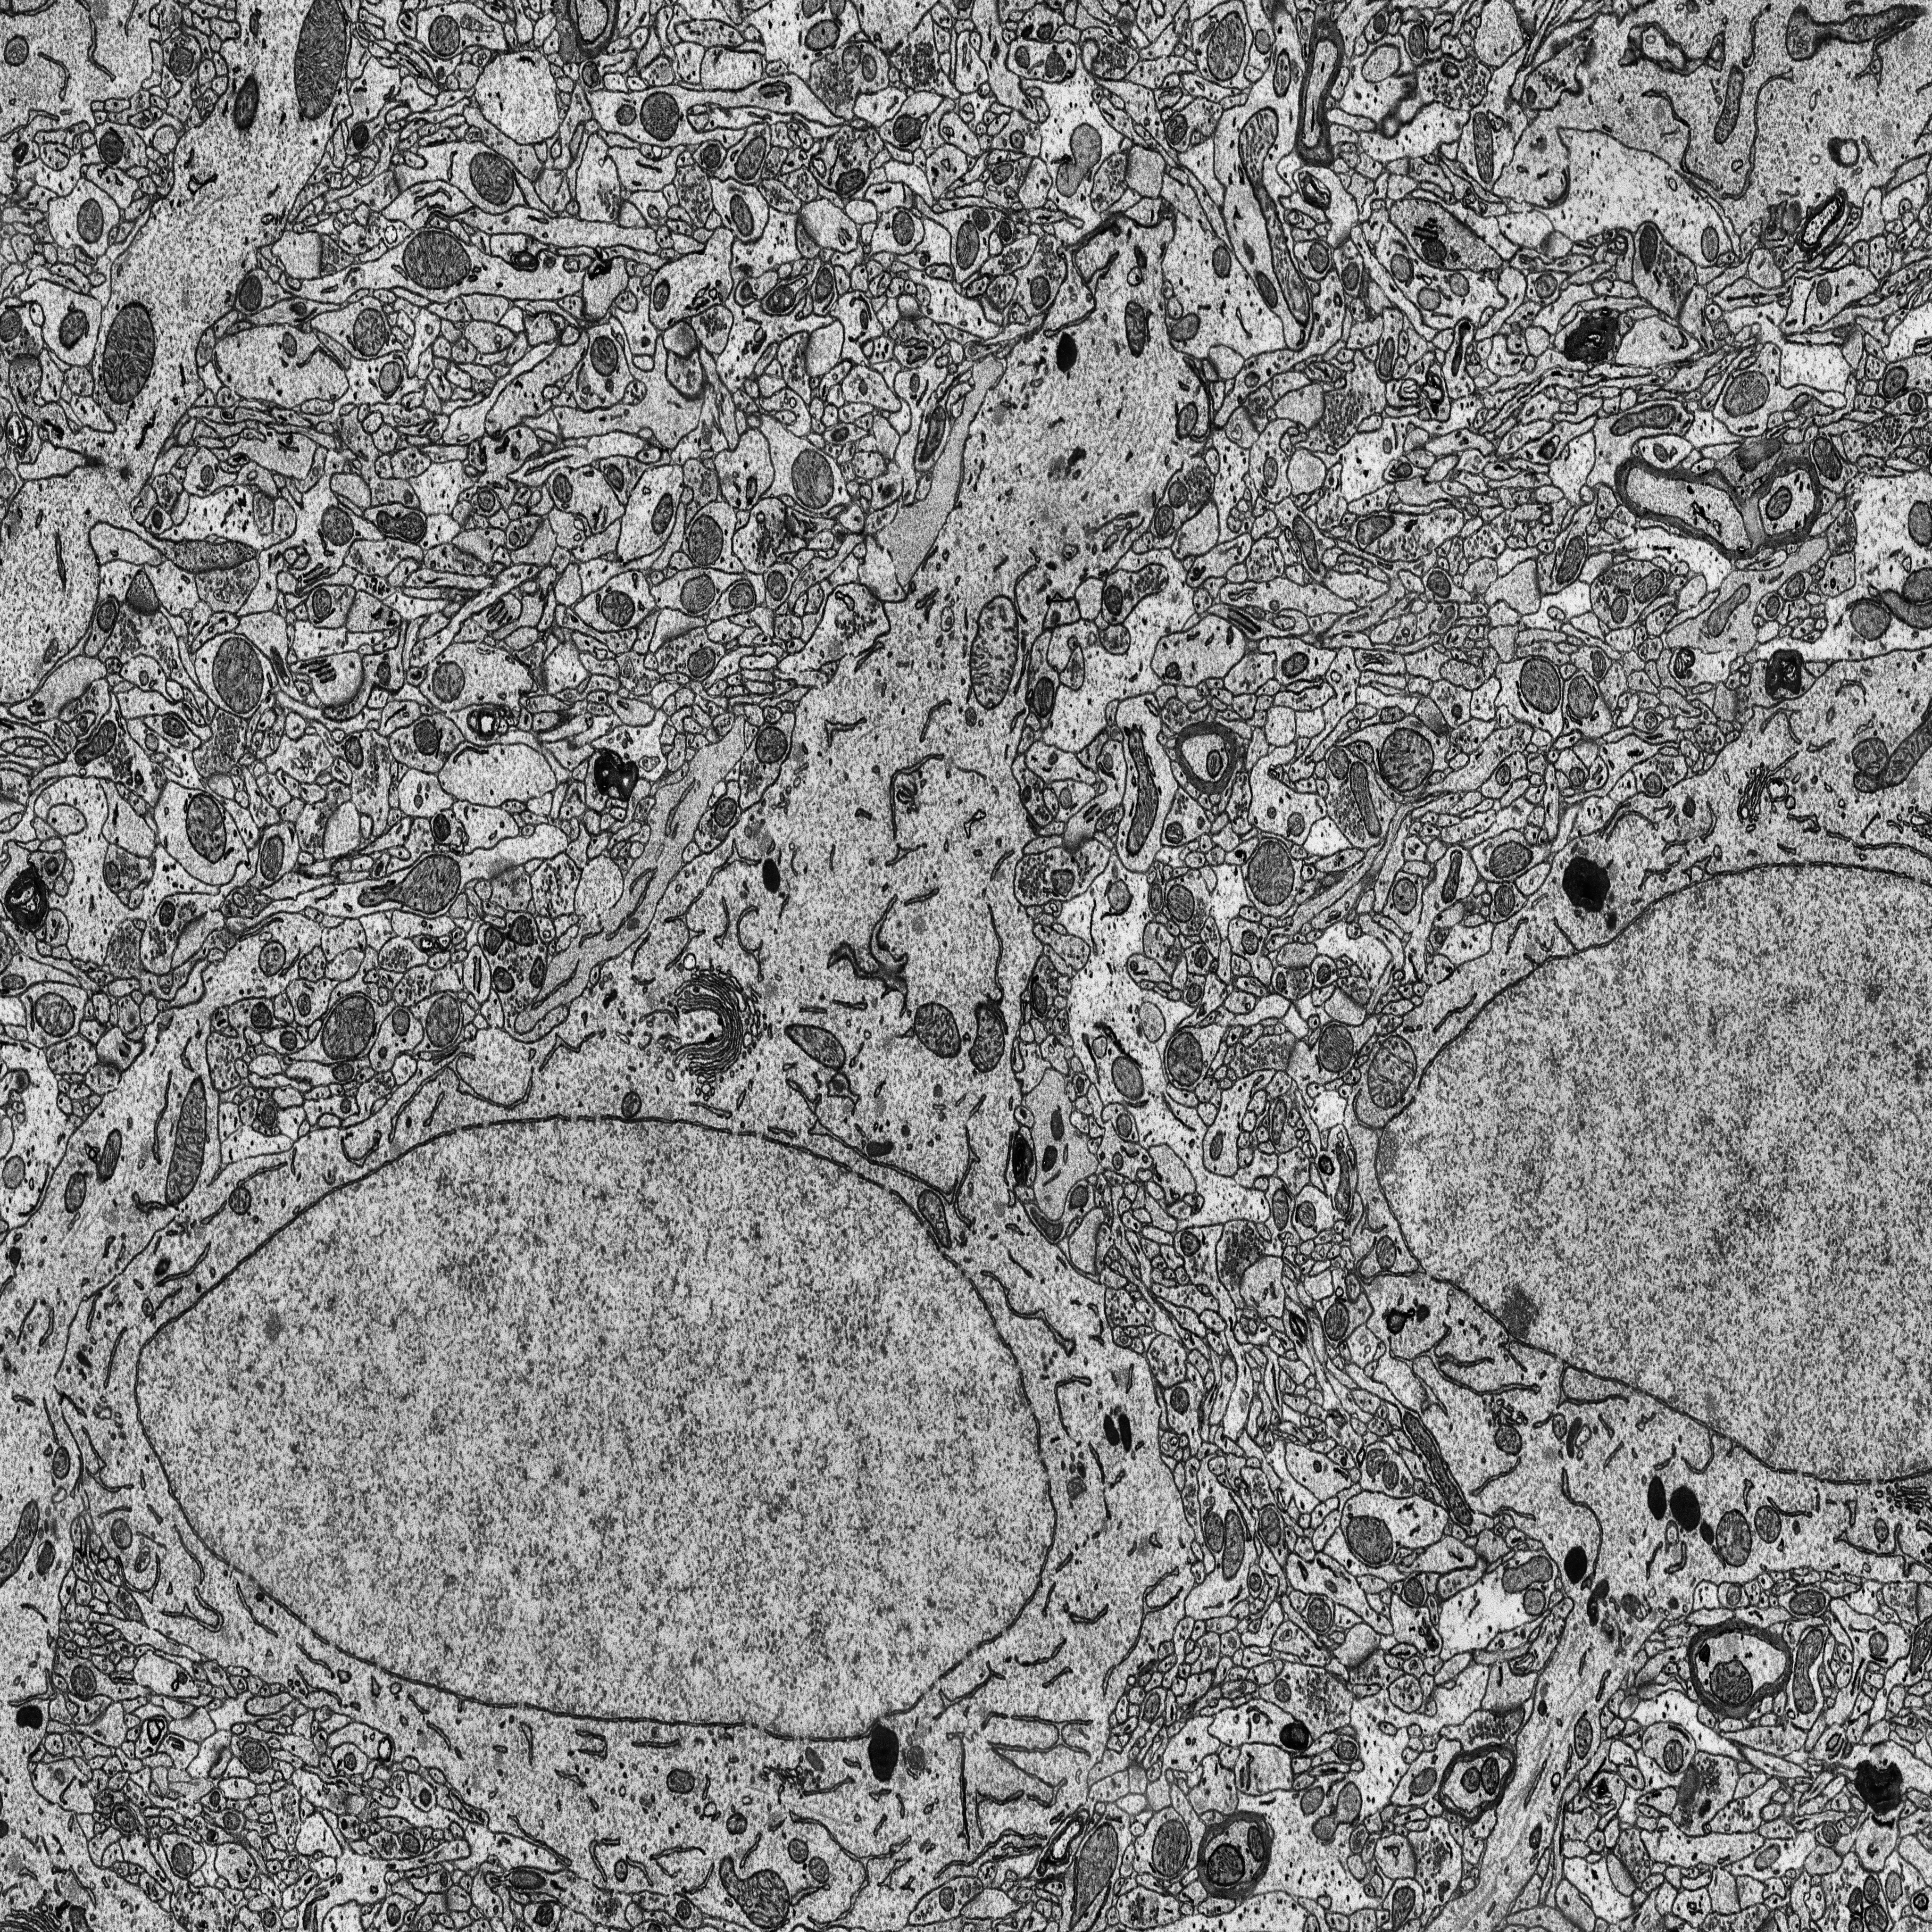
Electron microscopy slice of rat cortex tissue
Slice depth (z): 392
Mitochondria instances in slice: 331